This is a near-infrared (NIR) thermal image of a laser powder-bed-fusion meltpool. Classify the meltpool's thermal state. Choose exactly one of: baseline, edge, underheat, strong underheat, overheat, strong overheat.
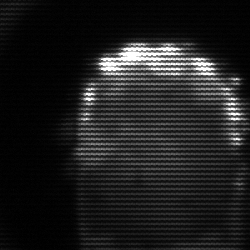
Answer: baseline